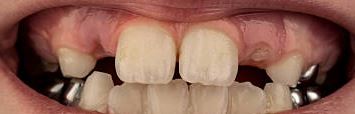
Condition: hypodontia